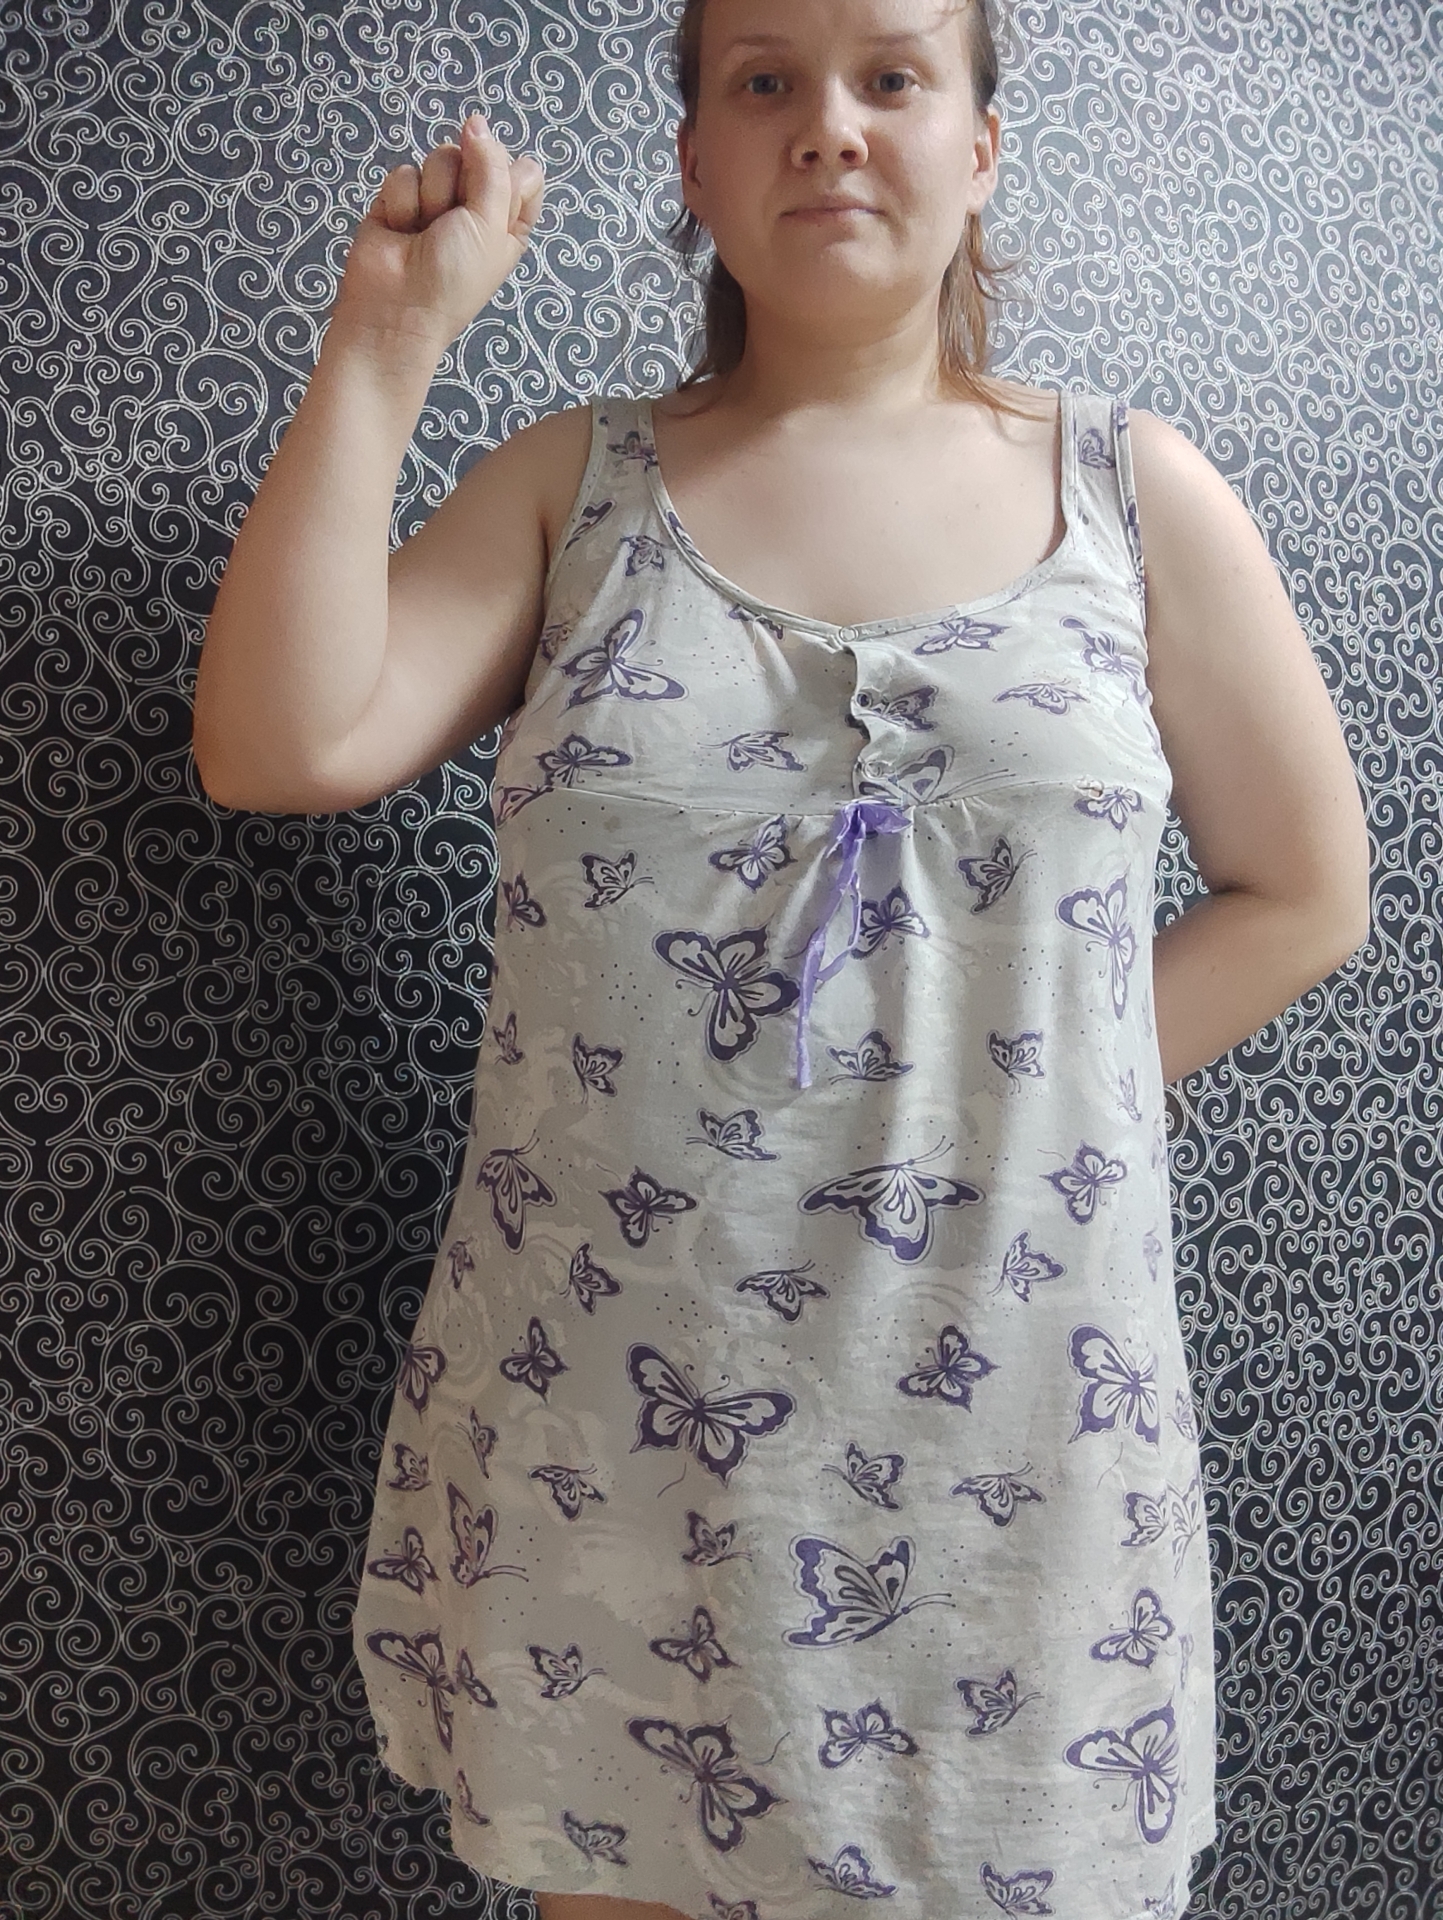
Label: clear